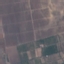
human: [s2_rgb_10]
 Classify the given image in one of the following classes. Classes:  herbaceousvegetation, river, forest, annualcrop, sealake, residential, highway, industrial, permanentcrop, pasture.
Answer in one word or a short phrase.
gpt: PermanentCrop